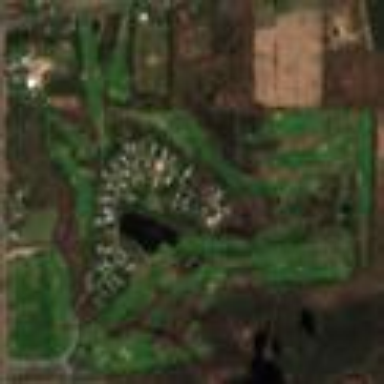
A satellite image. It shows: Golf course.